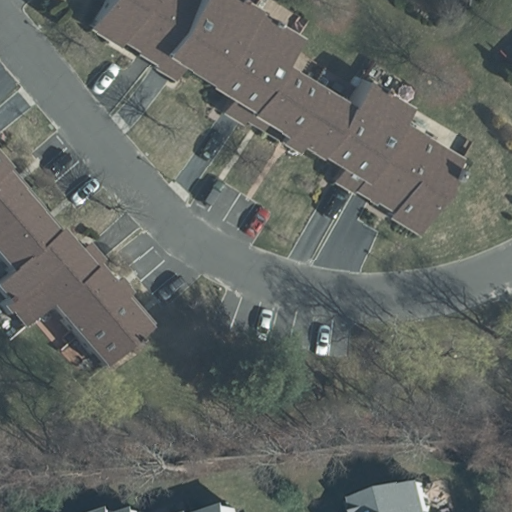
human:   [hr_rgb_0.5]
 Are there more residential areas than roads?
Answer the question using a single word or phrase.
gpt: yes

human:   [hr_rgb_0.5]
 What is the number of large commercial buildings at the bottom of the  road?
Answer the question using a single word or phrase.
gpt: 0

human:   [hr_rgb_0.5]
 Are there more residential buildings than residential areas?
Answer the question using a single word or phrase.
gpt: yes

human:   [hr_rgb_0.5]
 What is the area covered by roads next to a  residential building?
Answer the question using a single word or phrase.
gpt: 0m2

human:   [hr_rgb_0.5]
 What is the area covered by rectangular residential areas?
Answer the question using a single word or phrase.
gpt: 21264m2

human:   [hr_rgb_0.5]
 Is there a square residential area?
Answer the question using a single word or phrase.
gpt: no

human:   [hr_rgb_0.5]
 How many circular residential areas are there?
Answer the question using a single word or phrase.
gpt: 0

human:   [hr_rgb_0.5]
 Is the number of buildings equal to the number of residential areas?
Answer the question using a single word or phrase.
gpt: no

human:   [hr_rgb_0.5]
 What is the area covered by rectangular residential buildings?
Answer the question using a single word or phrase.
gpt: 115m2

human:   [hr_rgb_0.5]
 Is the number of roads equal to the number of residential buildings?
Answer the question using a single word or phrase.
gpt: no

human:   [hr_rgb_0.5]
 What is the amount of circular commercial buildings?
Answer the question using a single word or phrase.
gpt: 0

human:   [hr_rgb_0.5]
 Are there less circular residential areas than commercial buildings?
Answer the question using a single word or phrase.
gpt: no

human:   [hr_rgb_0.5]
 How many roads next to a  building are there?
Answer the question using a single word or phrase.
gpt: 1

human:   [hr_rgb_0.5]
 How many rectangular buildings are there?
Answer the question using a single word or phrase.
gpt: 3

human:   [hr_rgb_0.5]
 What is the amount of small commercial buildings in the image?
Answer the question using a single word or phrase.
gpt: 0

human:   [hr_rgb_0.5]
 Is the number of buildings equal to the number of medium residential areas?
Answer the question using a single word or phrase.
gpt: no

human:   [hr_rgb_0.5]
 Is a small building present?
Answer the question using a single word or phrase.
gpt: yes

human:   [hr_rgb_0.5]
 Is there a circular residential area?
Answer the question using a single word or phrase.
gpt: no

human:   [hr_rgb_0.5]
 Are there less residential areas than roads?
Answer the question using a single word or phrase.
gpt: no

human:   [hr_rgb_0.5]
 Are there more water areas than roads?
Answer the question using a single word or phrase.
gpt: no

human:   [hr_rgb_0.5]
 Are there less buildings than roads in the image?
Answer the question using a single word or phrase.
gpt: no

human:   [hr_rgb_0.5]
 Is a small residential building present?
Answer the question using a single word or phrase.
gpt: yes

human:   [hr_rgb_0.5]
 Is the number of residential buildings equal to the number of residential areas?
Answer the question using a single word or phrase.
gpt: no

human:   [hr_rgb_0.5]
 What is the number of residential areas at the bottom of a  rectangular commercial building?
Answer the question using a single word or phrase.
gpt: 0

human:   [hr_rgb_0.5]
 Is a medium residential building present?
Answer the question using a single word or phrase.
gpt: no

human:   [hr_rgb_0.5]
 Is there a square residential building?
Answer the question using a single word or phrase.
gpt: no

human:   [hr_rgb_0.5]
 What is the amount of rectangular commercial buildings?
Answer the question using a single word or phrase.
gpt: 0

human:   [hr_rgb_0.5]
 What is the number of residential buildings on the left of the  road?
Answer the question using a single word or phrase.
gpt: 2

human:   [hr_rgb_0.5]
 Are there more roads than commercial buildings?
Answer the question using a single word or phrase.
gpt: yes

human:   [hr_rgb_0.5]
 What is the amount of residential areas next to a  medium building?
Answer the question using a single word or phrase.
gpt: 0

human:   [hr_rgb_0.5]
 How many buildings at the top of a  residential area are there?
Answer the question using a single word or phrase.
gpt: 5

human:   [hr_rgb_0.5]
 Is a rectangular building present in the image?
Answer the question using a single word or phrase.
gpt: yes

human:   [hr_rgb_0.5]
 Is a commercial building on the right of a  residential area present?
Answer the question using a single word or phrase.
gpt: no

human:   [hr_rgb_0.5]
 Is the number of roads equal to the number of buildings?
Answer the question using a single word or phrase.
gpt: no

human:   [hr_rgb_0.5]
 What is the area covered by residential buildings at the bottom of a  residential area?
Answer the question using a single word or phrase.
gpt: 1980m2

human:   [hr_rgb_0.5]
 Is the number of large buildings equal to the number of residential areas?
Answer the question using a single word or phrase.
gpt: yes